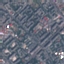
Label: Residential